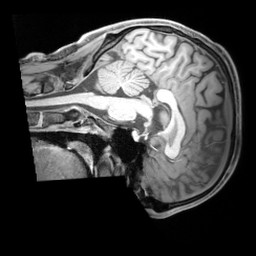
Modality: T1w
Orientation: sagittal
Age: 21
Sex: male
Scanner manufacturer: siemens
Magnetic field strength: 3 T
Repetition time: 1.97 s
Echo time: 0.00206 s